Question: I am using Oracle via the SQL+ command line, i'm trying to display data from two different tables, but i require the use of a third table to determine what to display. Below is an image of my sample 3 tables.
Stack won't let me show my images in the question so here is a link:

I want to display the "Name","O_ID" and "Date" for each order. I'm quite new to SQL and this may have been answered before but i could not find it.
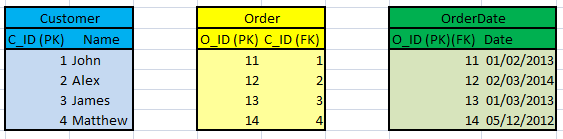
Answer: <URL> the tables:
'''
SELECT
c.Name,
o.O_ID,
od.Date
FROM Customer AS c
INNER JOIN "Order" AS o ON c.C_ID = o.C_ID
INNER JOIN OrderDate AS od ON o.O_ID = od.O_ID;
'''